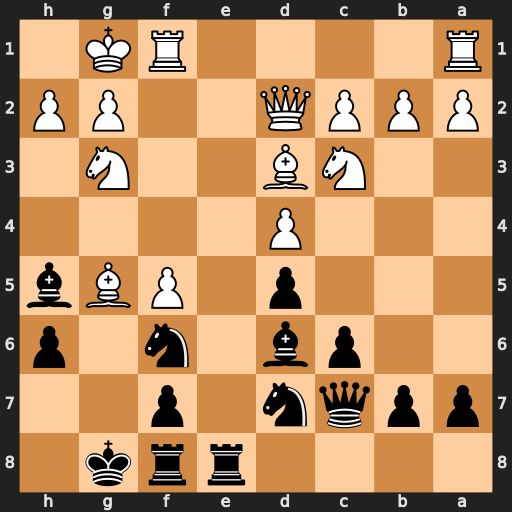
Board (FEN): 4rrk1/ppqn1p2/2pb1n1p/3p1PBb/3P4/2NB2N1/PPPQ2PP/R4RK1
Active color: b
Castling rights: -
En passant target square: -
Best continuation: Bxg3 Bxh6 Bxh2+